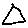
Label: triangle